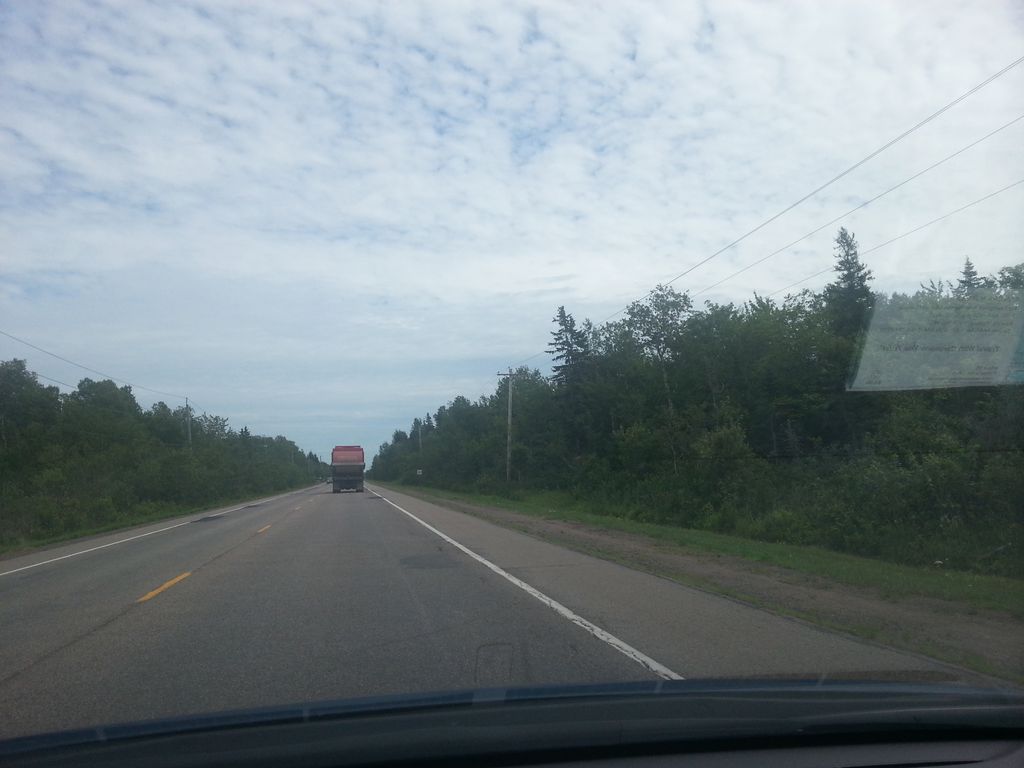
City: charlottetown